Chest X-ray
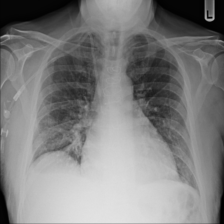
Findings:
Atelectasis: negative
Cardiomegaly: positive
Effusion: negative
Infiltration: negative
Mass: negative
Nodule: positive
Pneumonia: negative
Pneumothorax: negative
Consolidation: negative
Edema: negative
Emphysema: negative
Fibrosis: negative
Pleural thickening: negative
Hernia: negative